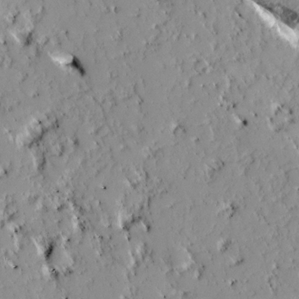
Label: non_frost